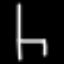
Label: chair